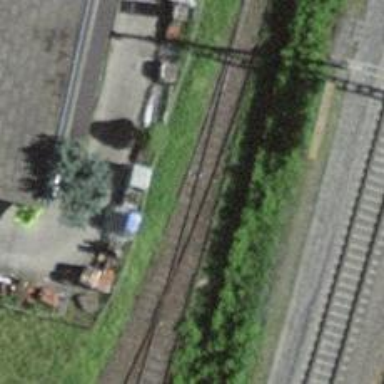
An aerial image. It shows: Rail spur service.